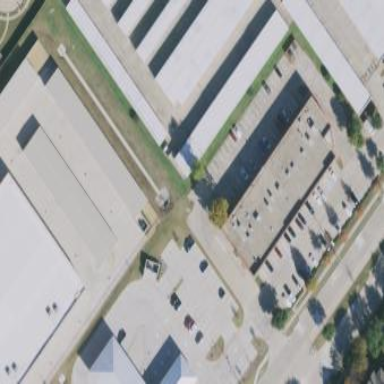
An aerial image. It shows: Warehouse.